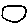
Label: circle